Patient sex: M
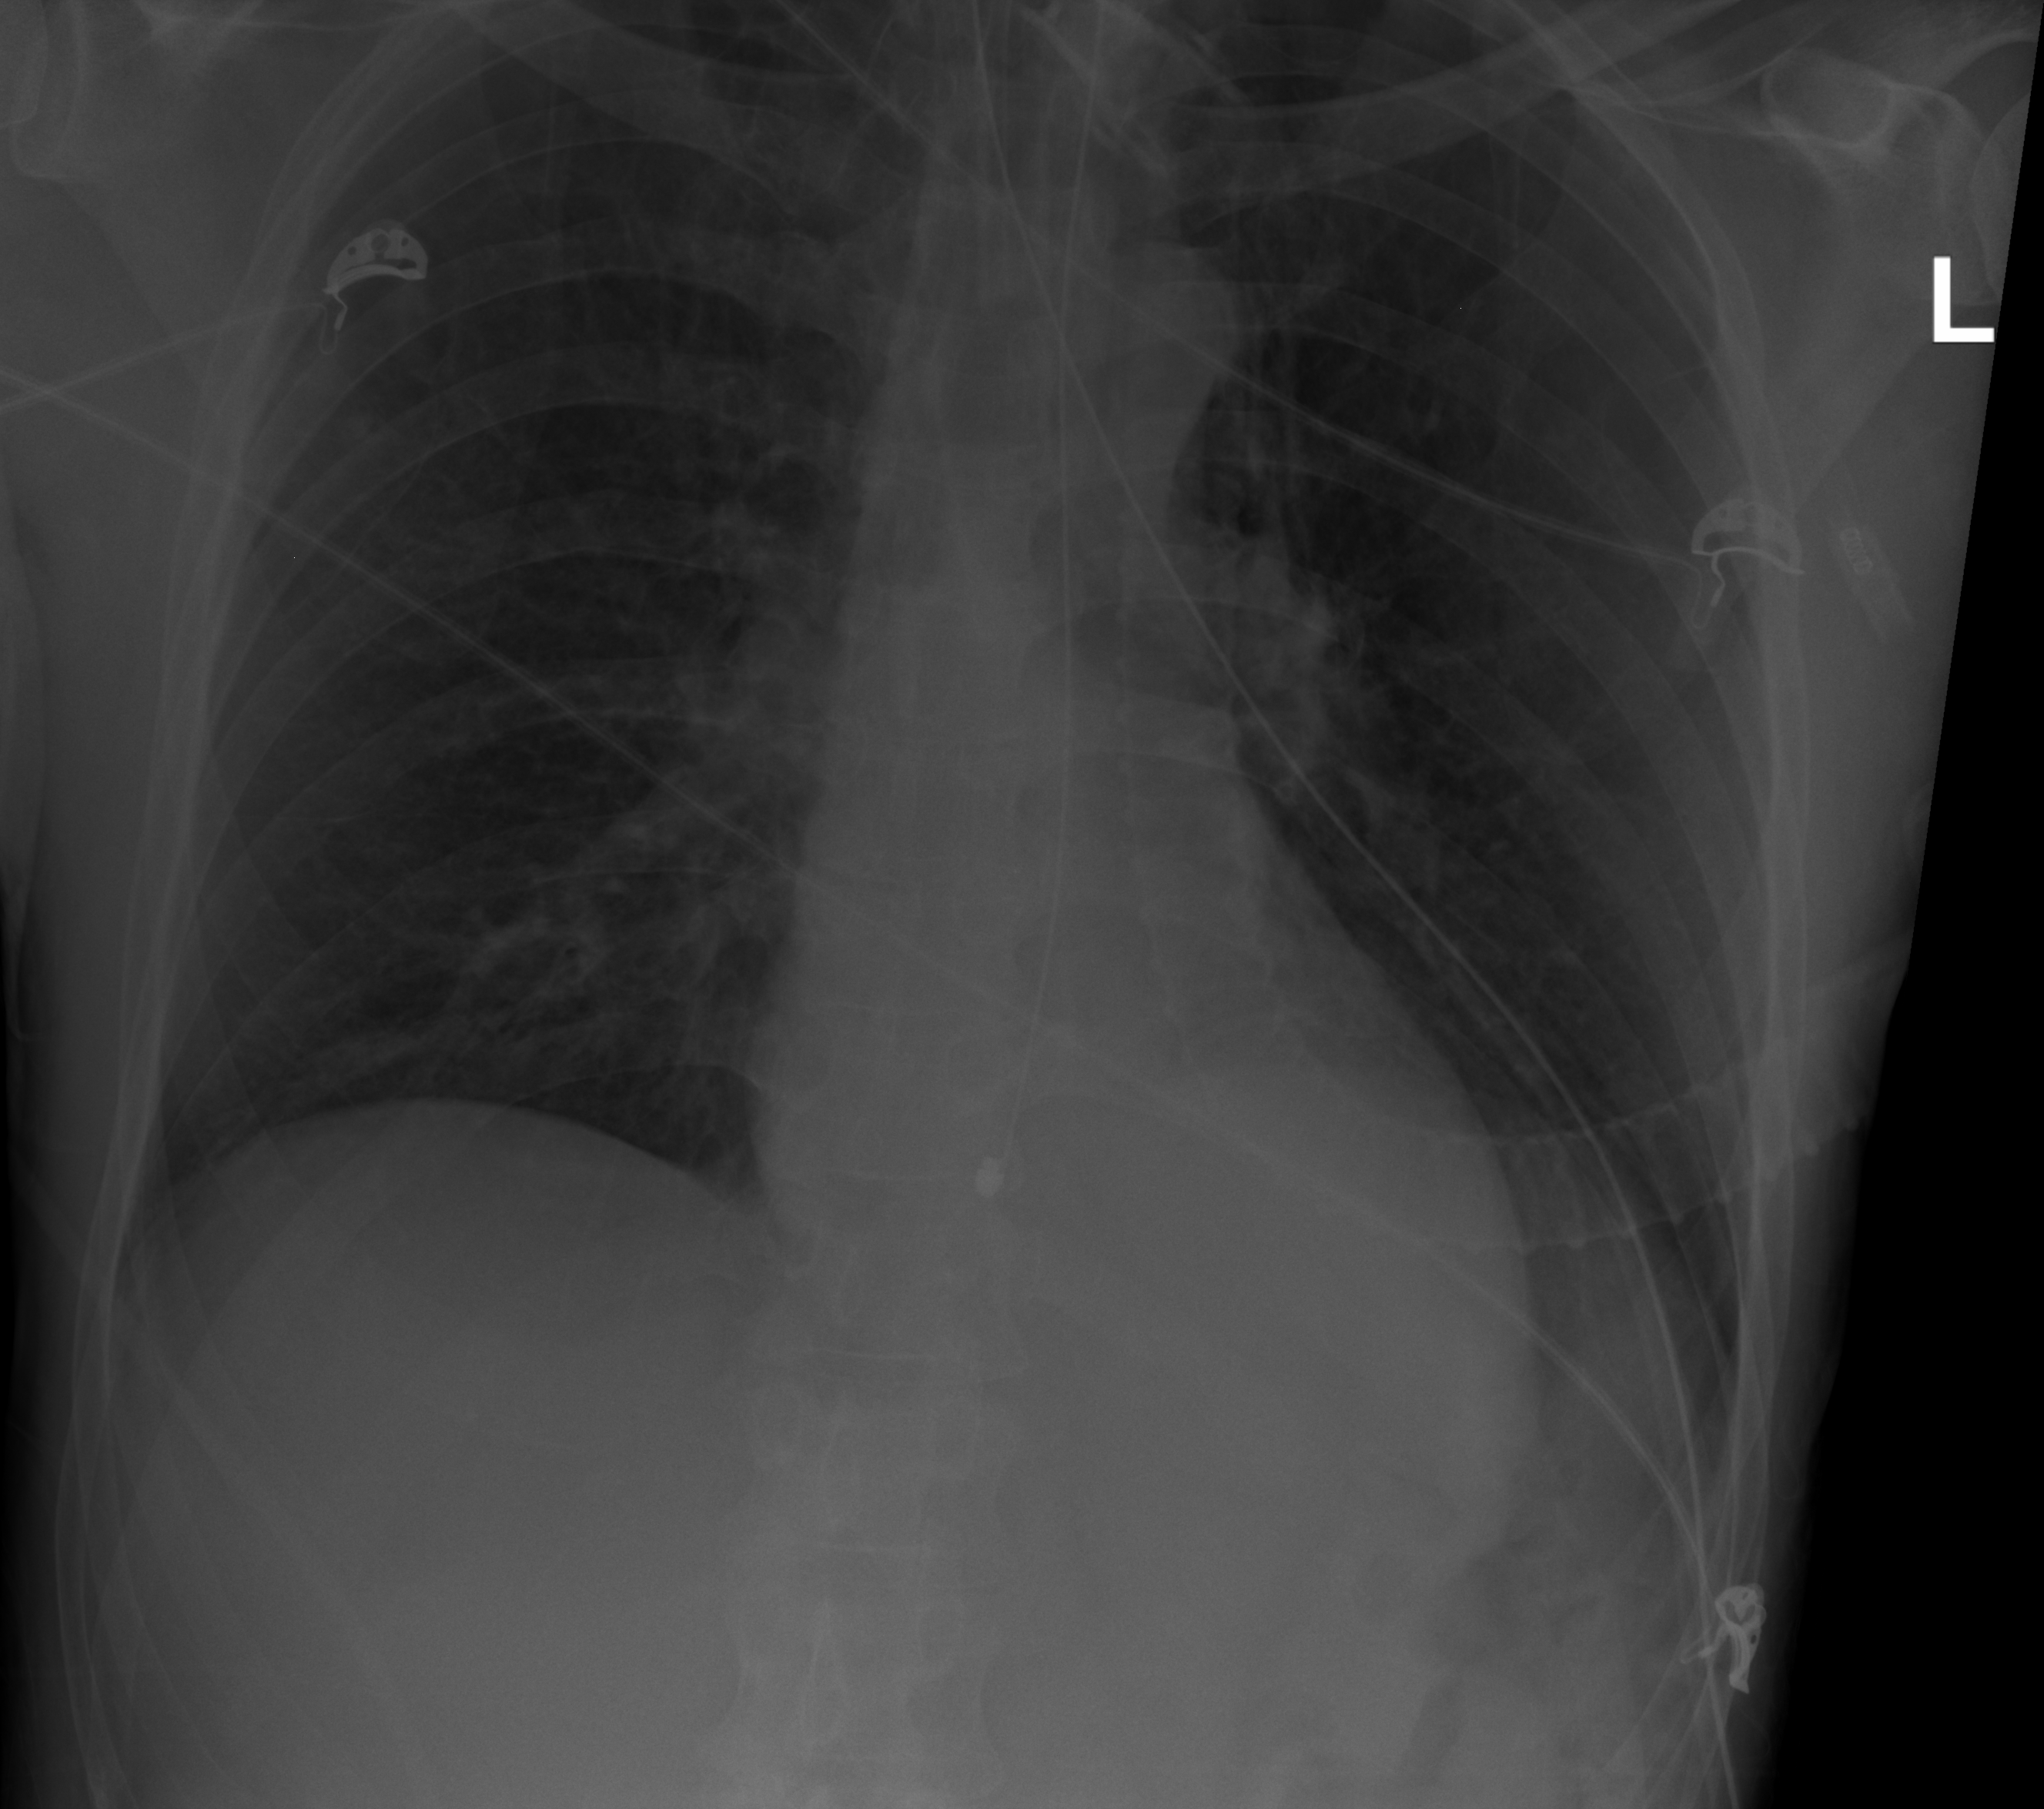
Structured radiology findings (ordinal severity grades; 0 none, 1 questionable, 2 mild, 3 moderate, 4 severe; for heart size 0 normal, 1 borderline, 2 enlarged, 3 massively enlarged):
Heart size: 0
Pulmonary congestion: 0
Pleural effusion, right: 0
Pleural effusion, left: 0
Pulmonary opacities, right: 1
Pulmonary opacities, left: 1
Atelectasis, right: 1
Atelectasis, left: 0